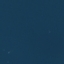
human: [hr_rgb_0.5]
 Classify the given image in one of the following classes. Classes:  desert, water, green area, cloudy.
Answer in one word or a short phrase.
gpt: water